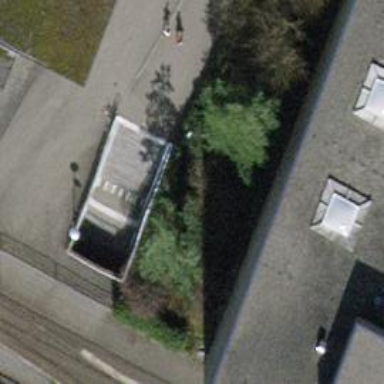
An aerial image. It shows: Set of concrete steps.